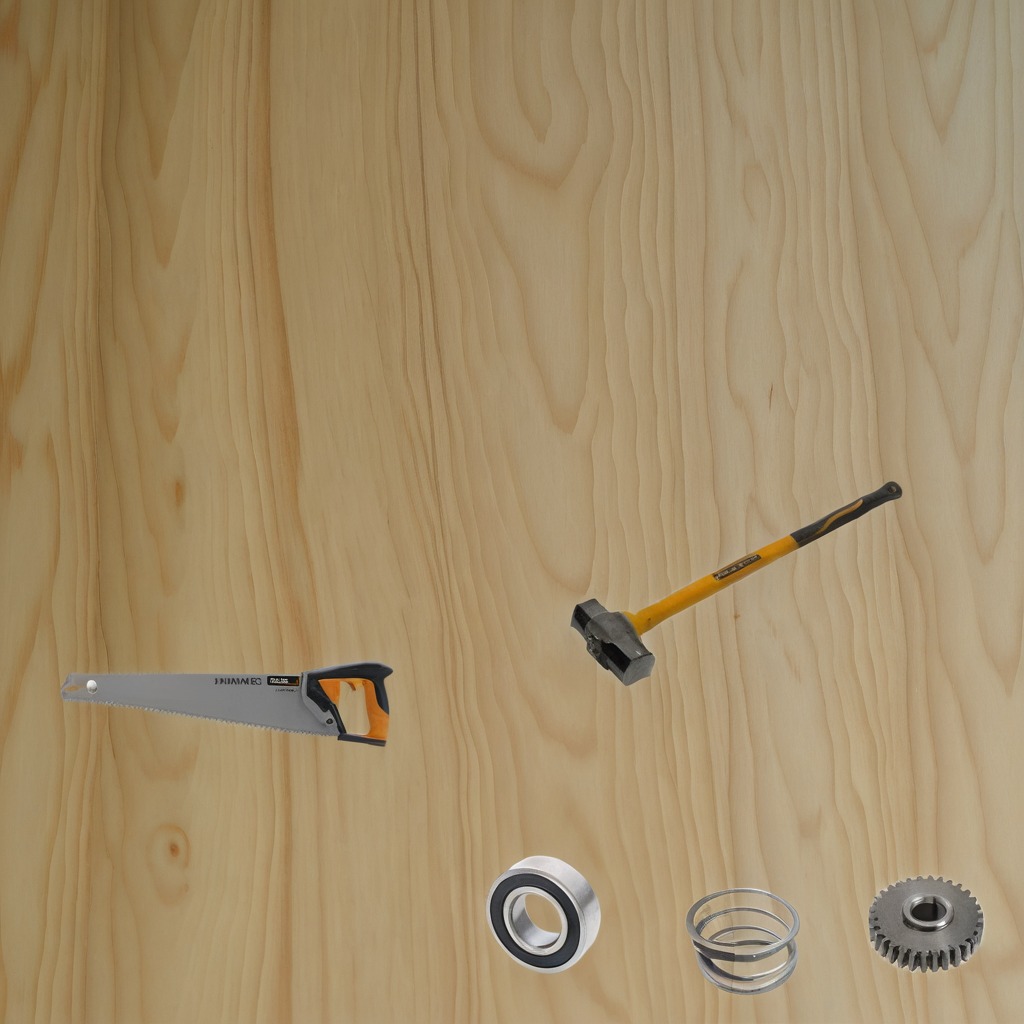
A metal ball bearing, a steel gear with teeth, a hammer, a coiled metal spring, and a handheld metal saw are lying on the plywood surface.